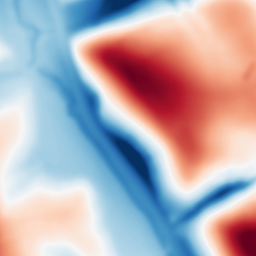
Category: multiscale
Decomposition family: dog
Decomposition parameters: sigma_low: 3
sigma_high: 50
Upsampling method: bspline
Upsampling parameters: scale: 8
Upsampling scale: 8